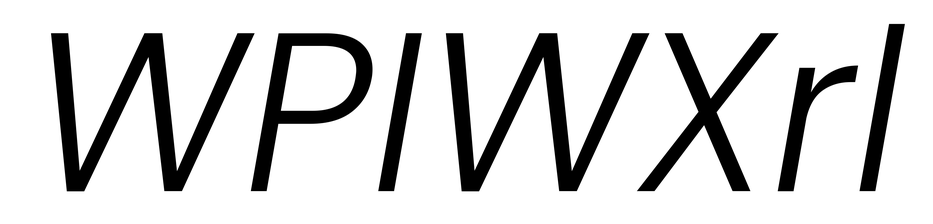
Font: Poppins-LightItalic